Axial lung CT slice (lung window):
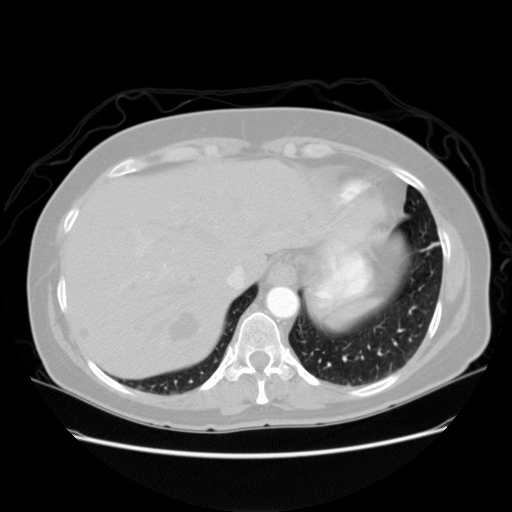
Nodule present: no